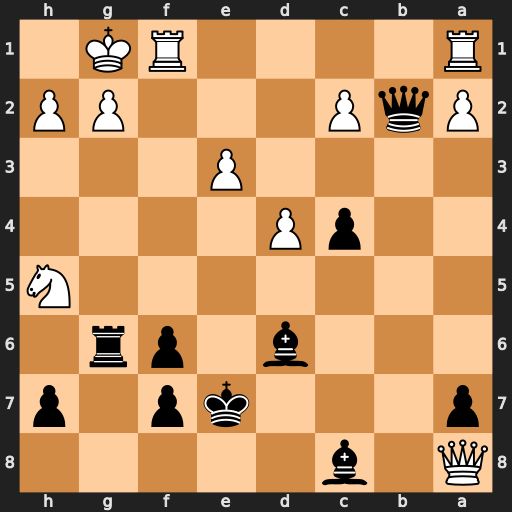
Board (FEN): Q1b5/p3kp1p/3b1pr1/7N/2pP4/4P3/PqP3PP/R4RK1
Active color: b
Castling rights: -
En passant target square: -
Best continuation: Bb7 Qxb7+ Qxb7